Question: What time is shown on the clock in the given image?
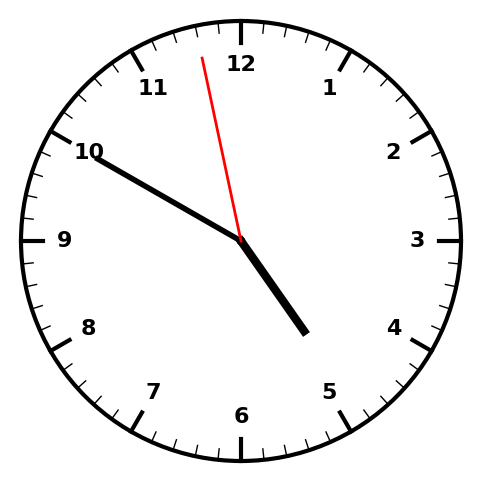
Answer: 04:49:58